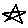
Label: star